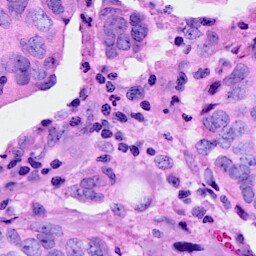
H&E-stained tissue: Breast